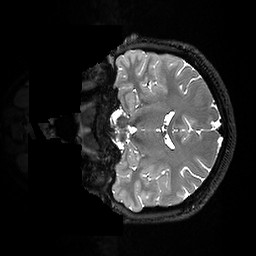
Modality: T2w
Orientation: coronal
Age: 26
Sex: female
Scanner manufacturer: ge
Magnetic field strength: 3 T
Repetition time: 3.202 s
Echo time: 0.06589 s